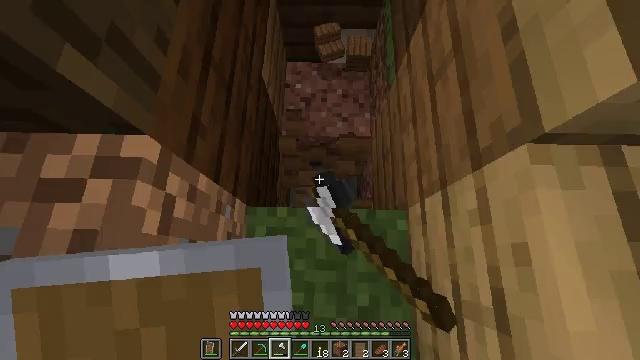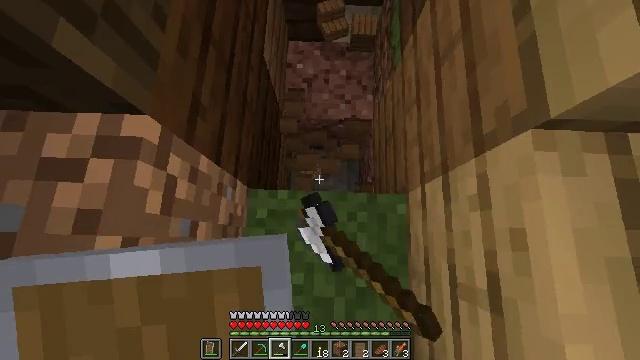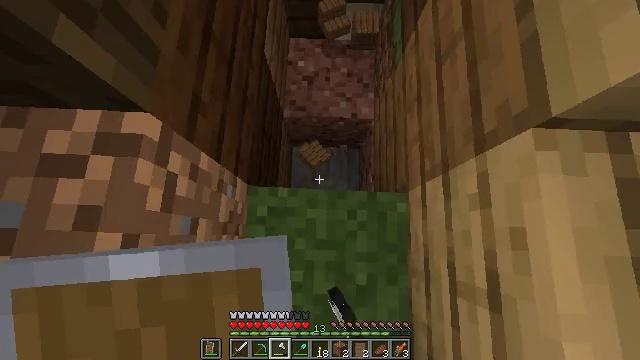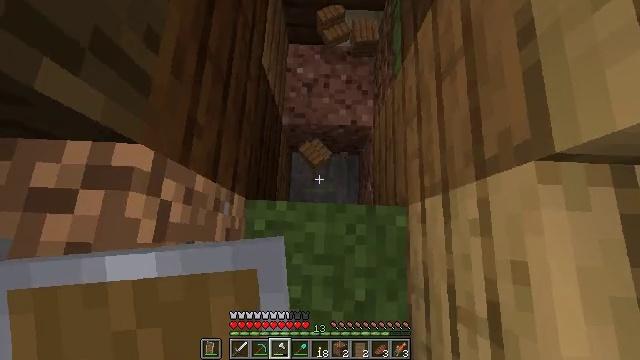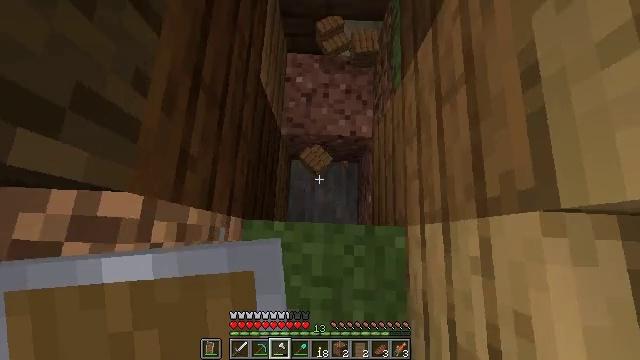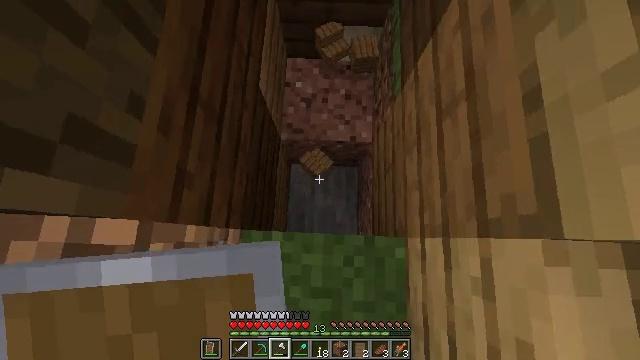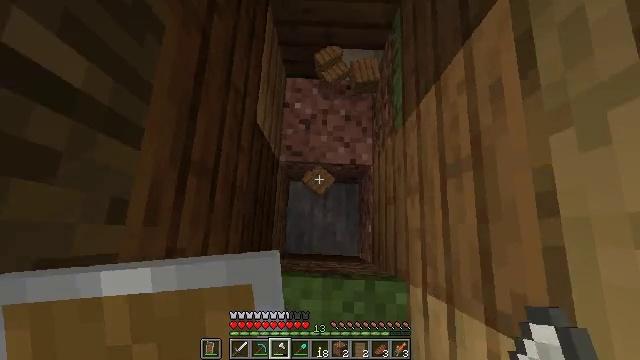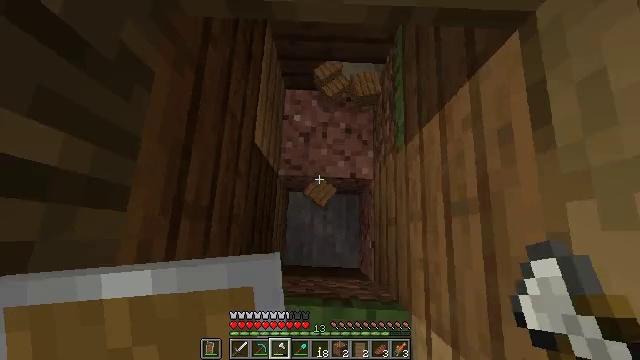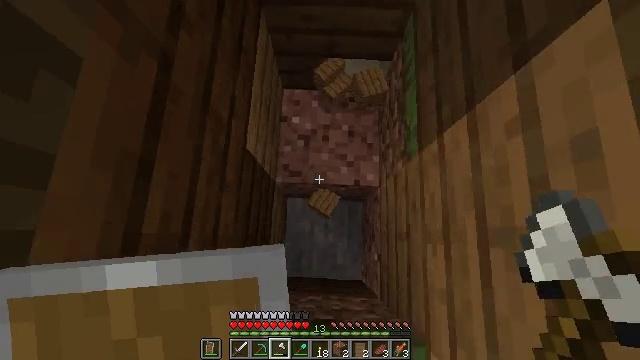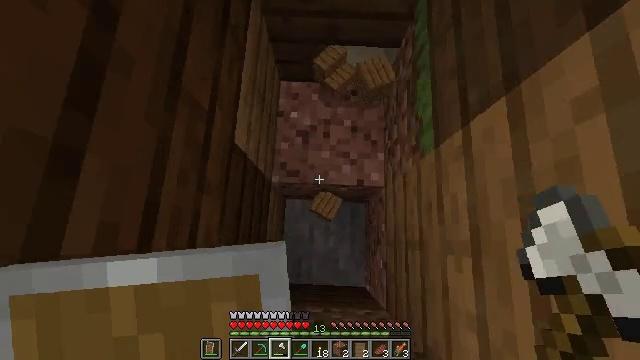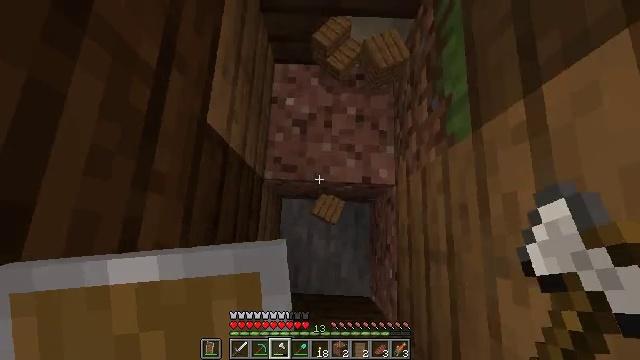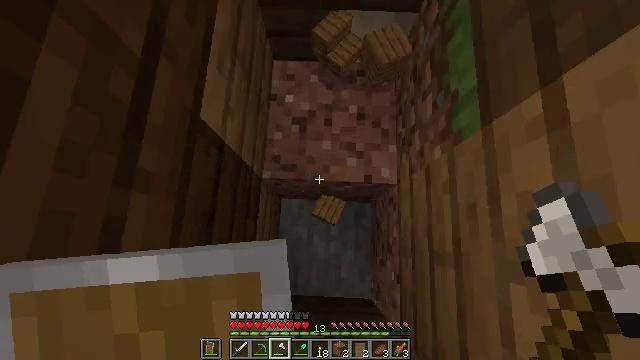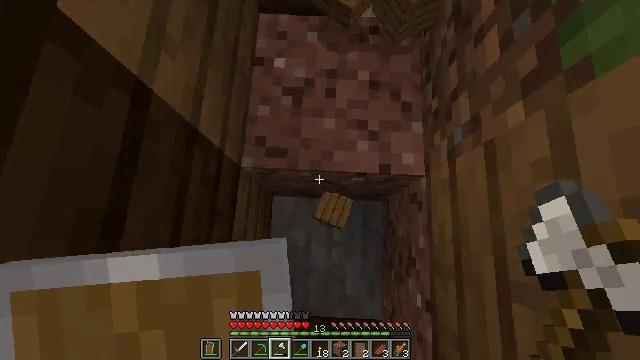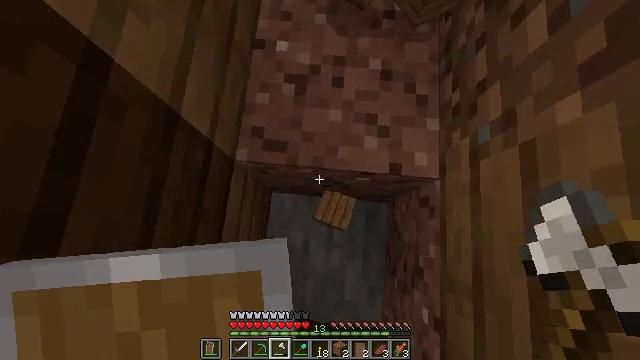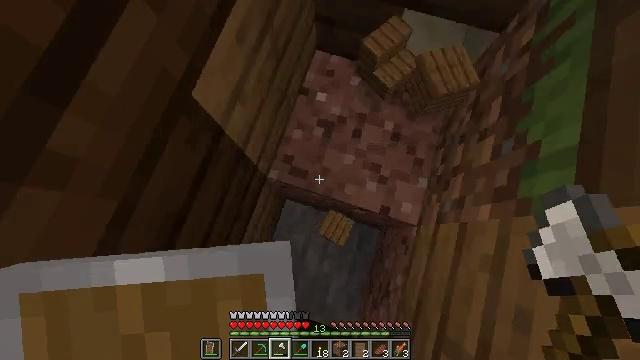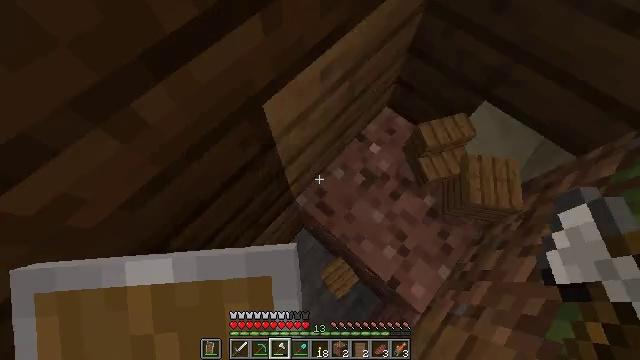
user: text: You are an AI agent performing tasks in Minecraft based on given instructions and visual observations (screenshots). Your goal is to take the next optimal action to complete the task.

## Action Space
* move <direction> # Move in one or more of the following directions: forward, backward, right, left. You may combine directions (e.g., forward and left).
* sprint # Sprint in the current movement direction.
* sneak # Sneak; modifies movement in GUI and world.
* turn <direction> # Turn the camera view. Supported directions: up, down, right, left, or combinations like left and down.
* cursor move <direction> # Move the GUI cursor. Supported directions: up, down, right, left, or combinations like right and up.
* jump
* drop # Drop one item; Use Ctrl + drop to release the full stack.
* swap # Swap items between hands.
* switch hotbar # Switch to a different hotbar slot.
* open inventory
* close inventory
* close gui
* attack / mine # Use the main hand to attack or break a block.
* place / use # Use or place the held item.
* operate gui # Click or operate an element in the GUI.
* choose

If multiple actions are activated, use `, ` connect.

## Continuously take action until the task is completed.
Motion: motion action
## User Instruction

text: Collect dark oak planks from a structure.
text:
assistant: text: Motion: turn down
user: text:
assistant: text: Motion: no_op
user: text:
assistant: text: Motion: move forward
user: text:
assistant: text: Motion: move forward
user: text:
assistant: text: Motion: move forward
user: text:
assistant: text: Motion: move forward
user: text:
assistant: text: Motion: no_op
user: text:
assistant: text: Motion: no_op
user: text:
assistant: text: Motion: no_op
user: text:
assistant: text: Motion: no_op
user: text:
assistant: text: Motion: no_op
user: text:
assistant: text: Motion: no_op
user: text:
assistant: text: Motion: turn left
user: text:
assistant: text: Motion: turn left
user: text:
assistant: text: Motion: turn left and up
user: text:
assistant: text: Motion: turn left and up
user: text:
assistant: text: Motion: turn left and up, attack / mine
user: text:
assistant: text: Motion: turn left and up, attack / mine
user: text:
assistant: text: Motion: attack / mine
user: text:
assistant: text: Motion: attack / mine
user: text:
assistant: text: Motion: attack / mine
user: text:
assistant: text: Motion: attack / mine
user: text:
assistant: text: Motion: attack / mine
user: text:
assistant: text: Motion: attack / mine
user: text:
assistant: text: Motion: attack / mine
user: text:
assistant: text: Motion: turn left, attack / mine
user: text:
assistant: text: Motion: turn left and up, attack / mine
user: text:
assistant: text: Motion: turn left and up, attack / mine
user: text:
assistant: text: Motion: attack / mine
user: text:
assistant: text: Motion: attack / mine